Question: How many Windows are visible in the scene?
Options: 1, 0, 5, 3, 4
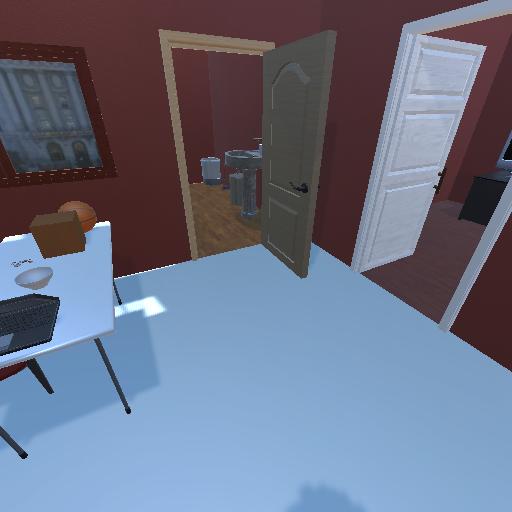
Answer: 1